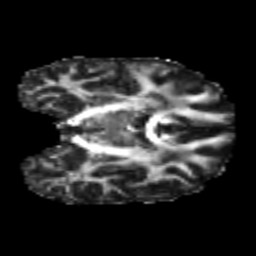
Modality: FA
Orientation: coronal
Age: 23
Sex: male
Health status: healthy
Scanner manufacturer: philips
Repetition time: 7.384 s
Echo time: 0.08599 s